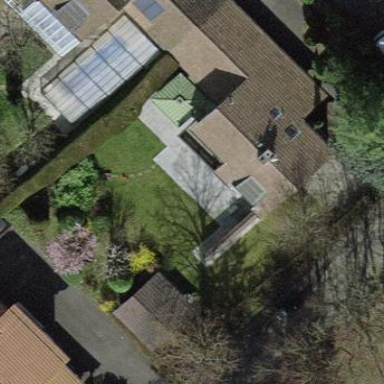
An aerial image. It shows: Garden enclosed by fence.